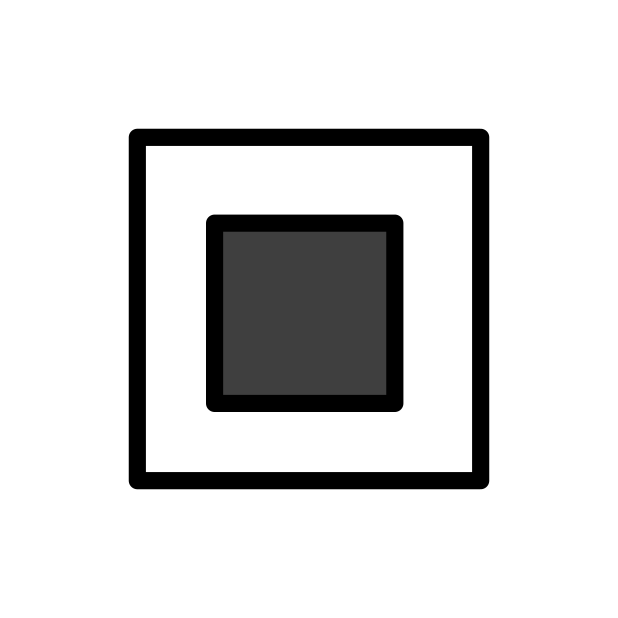
white square button